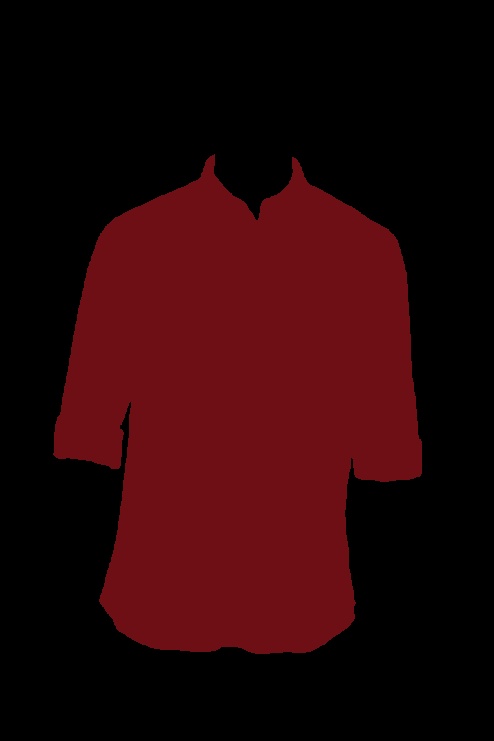
burgundy polo shirt